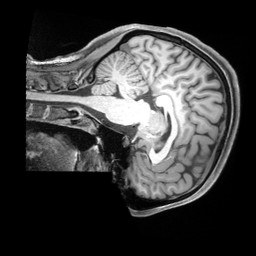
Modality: T1w
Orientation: sagittal
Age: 22
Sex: female
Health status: ill
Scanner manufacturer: siemens
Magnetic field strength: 3 T
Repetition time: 2.2 s
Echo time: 0.00218 s